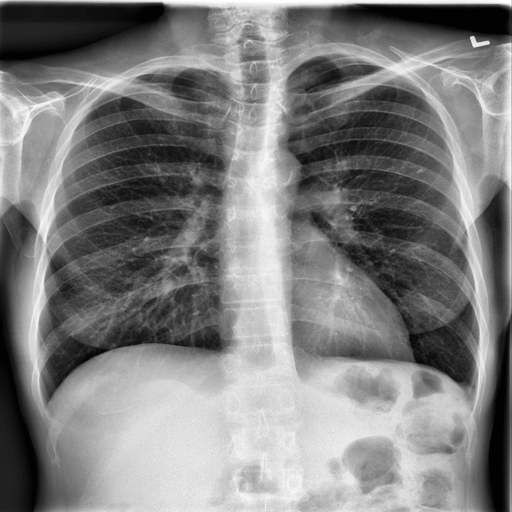
Finding: NORMAL